Question: In the picture you can see what is in , but how do i parse the values from ht..

its a php serialization that i deserialize with this function:
this is the post source:
'''
a:47:{i:0;a:4:{s:2:"id";s:4:"1789";s:4:"code";s:3:"1AA";s:4:"name";s:3:"1AA";s:4:"desc";s:15:"eerste Latijn a";}i:1;a:4:{s:2:"id";s:4:"1791";s:4:"code";s:3:"1BA";s:4:"name";s:3:"1BA";s:4:"desc";s:15:"eerste Latijn b";}i:2;a:4:{s:2:"id";s:4:"1795";s:4:"code";s:3:"1CA";s:4:"name";s:3:"1CA";s:4:"desc";s:40:"eerste moderne wetenschappen optie talen";}i:3;a:4:{s:2:"id";s:4:"1793";s:4:"code";s:3:"1DA";s:4:"name";s:3:"1DA";s:4:"desc";s:40:"eerste moderne wetenschappen optie sport";}i:4;a:4:{s:2:"id";s:4:"1797";s:4:"code";s:3:"1EA";s:4:"name";s:3:"1EA";s:4:"desc";s:50:"eerste moderne wetenschapen optie M.O., P.O., T.O.";}i:5;a:4:{s:2:"id";s:4:"1799";s:4:"code";s:3:"1FA";s:4:"name";s:3:"1FA";s:4:"desc";s:38:"eerste moderne wetenschapen optie taal";}i:6;a:4:{s:2:"id";s:4:"1801";s:4:"code";s:3:"2LA";s:4:"name";s:3:"2LA";s:4:"desc";s:17:"tweedejaar Latijn";}i:7;a:4:{s:2:"id";s:4:"1803";s:4:"code";s:4:"2MOA";s:4:"name";s:4:"2MOA";s:4:"desc";s:45:"tweede jaar moderne wetenschappen optie talen";}i:8;a:4:{s:2:"id";s:4:"1805";s:4:"code";s:4:"2MOB";s:4:"name";s:4:"2MOB";s:4:"desc";s:45:"tweede jaar moderne wetenschappen optie sport";}i:9;a:4:{s:2:"id";s:4:"1807";s:4:"code";s:4:"2MOC";s:4:"name";s:4:"2MOC";s:4:"desc";s:53:"tweede jaar moderne wetenschappen optie mens en media";}i:10;a:4:{s:2:"id";s:4:"1809";s:4:"code";s:4:"2MOD";s:4:"name";s:4:"2MOD";s:4:"desc";s:45:"tweede jaar moderne wetenschappen optie talen";}i:11;a:4:{s:2:"id";s:4:"1606";s:4:"code";s:3:"3EC";s:4:"name";s:3:"3EC";s:4:"desc";s:10:"3 Economie";}i:12;a:4:{s:2:"id";s:4:"1516";s:4:"code";s:3:"3HW";s:4:"name";s:3:"3HW";s:4:"desc";s:22:"3 Humane Wetenschappen";}i:13;a:4:{s:2:"id";s:4:"1536";s:4:"code";s:3:"3LT";s:4:"name";s:3:"3LT";s:4:"desc";s:24:"3 Latijn - Moderne Talen";}i:14;a:4:{s:2:"id";s:4:"1538";s:4:"code";s:3:"3LW";s:4:"name";s:3:"3LW";s:4:"desc";s:19:"3 Latijn - Wiskunde";}i:15;a:4:{s:2:"id";s:4:"1688";s:4:"code";s:3:"3SW";s:4:"name";s:3:"3SW";s:4:"desc";s:20:"3 Sportwetenschappen";}i:16;a:4:{s:2:"id";s:4:"1787";s:4:"code";s:3:"3WE";s:4:"name";s:3:"3WE";s:4:"desc";s:15:"3 Wetenschappen";}i:17;a:4:{s:2:"id";s:4:"1518";s:4:"code";s:3:"4EC";s:4:"name";s:3:"4EC";s:4:"desc";s:10:"4 Economie";}i:18;a:4:{s:2:"id";s:4:"1535";s:4:"code";s:3:"4HW";s:4:"name";s:3:"4HW";s:4:"desc";s:22:"4 Humane Wetenschappen";}i:19;a:4:{s:2:"id";s:4:"1646";s:4:"code";s:3:"4LT";s:4:"name";s:3:"4LT";s:4:"desc";s:24:"4 Latijn - Moderne Talen";}i:20;a:4:{s:2:"id";s:4:"1523";s:4:"code";s:3:"4LW";s:4:"name";s:3:"4LW";s:4:"desc";s:19:"4 Latijn - Wiskunde";}i:21;a:4:{s:2:"id";s:4:"1692";s:4:"code";s:3:"4SW";s:4:"name";s:3:"4SW";s:4:"desc";s:20:"4 Sportwetenschappen";}i:22;a:4:{s:2:"id";s:4:"1682";s:4:"code";s:3:"4WE";s:4:"name";s:3:"4WE";s:4:"desc";s:15:"4 Wetenschappen";}i:23;a:4:{s:2:"id";s:4:"1765";s:4:"code";s:4:"5EMT";s:4:"name";s:4:"5EMT";s:4:"desc";s:26:"5 Economie - Moderne Talen";}i:24;a:4:{s:2:"id";s:4:"1656";s:4:"code";s:4:"5EWE";s:4:"name";s:4:"5EWE";s:4:"desc";s:26:"5 Economie - Wetenschappen";}i:25;a:4:{s:2:"id";s:4:"1611";s:4:"code";s:4:"5EWI";s:4:"name";s:4:"5EWI";s:4:"desc";s:21:"5 Economie - Wiskunde";}i:26;a:4:{s:2:"id";s:4:"1654";s:4:"code";s:4:"5GLA";s:4:"name";s:4:"5GLA";s:4:"desc";s:17:"5 Grieks - Latijn";}i:27;a:4:{s:2:"id";s:4:"1526";s:4:"code";s:4:"5HWE";s:4:"name";s:4:"5HWE";s:4:"desc";s:22:"5 Humane Wetenschappen";}i:28;a:4:{s:2:"id";s:4:"1540";s:4:"code";s:4:"5LMT";s:4:"name";s:4:"5LMT";s:4:"desc";s:24:"5 Latijn - Moderne Talen";}i:29;a:4:{s:2:"id";s:4:"1548";s:4:"code";s:4:"5LWE";s:4:"name";s:4:"5LWE";s:4:"desc";s:24:"5 Latijn - Wetenschappen";}i:30;a:4:{s:2:"id";s:4:"1694";s:4:"code";s:4:"5LWI";s:4:"name";s:4:"5LWI";s:4:"desc";s:19:"5 Latijn - Wiskunde";}i:31;a:4:{s:2:"id";s:4:"1684";s:4:"code";s:4:"5SWE";s:4:"name";s:4:"5SWE";s:4:"desc";s:20:"5 Sportwetenschappen";}i:32;a:4:{s:2:"id";s:4:"1680";s:4:"code";s:6:"5SWEST";s:4:"name";s:6:"5SWEST";s:4:"desc";s:26:"5 Sportwetenschappen Stene";}i:33;a:4:{s:2:"id";s:4:"1531";s:4:"code";s:4:"5TWE";s:4:"name";s:4:"5TWE";s:4:"desc";s:31:"5 Moderne Talen - Wetenschappen";}i:34;a:4:{s:2:"id";s:4:"1528";s:4:"code";s:4:"5WWI";s:4:"name";s:4:"5WWI";s:4:"desc";s:26:"5 Wetenschappen - Wiskunde";}i:35;a:4:{s:2:"id";s:4:"1785";s:4:"code";s:4:"6EMT";s:4:"name";s:4:"6EMT";s:4:"desc";s:26:"6 Economie - Moderne Talen";}i:36;a:4:{s:2:"id";s:4:"1721";s:4:"code";s:4:"6EWE";s:4:"name";s:4:"6EWE";s:4:"desc";s:26:"6 Economie - Wetenschappen";}i:37;a:4:{s:2:"id";s:4:"1650";s:4:"code";s:4:"6EWI";s:4:"name";s:4:"6EWI";s:4:"desc";s:21:"6 Economie - Wiskunde";}i:38;a:4:{s:2:"id";s:4:"1698";s:4:"code";s:4:"6GLA";s:4:"name";s:4:"6GLA";s:4:"desc";s:17:"6 Grieks - Latijn";}i:39;a:4:{s:2:"id";s:4:"1524";s:4:"code";s:4:"6HWE";s:4:"name";s:4:"6HWE";s:4:"desc";s:22:"6 Humane Wetenschappen";}i:40;a:4:{s:2:"id";s:4:"1546";s:4:"code";s:4:"6LMT";s:4:"name";s:4:"6LMT";s:4:"desc";s:24:"6 Latijn - Moderne Talen";}i:41;a:4:{s:2:"id";s:4:"1527";s:4:"code";s:4:"6LWE";s:4:"name";s:4:"6LWE";s:4:"desc";s:24:"6 Latijn - Wetenschappen";}i:42;a:4:{s:2:"id";s:4:"1549";s:4:"code";s:4:"6LWI";s:4:"name";s:4:"6LWI";s:4:"desc";s:19:"6 Latijn - Wiskunde";}i:43;a:4:{s:2:"id";s:4:"1690";s:4:"code";s:4:"6SWE";s:4:"name";s:4:"6SWE";s:4:"desc";s:20:"6 Sportwetenschappen";}i:44;a:4:{s:2:"id";s:4:"1686";s:4:"code";s:6:"6SWEST";s:4:"name";s:6:"6SWEST";s:4:"desc";s:26:"6 Sportwetenschappen Stene";}i:45;a:4:{s:2:"id";s:4:"1543";s:4:"code";s:4:"6TWE";s:4:"name";s:4:"6TWE";s:4:"desc";s:31:"6 Moderne Talen - Wetenschappen";}i:46;a:4:{s:2:"id";s:4:"1529";s:4:"code";s:4:"6WWI";s:4:"name";s:4:"6WWI";s:4:"desc";s:26:"6 Wetenschappen - Wiskunde";}}
private object deserialize(string str)
{
if (str == null || str.Length <= this.pos)
return new Object();
int start, end, length;
string stLen;
switch (str[this.pos])
{
case 'N':
this.pos += 2;
return null;
case 'b':
char chBool;
chBool = str[pos + 2];
this.pos += 4;
return chBool == '1';
case 'i':
string stInt;
start = str.IndexOf(":", this.pos) + 1;
end = str.IndexOf(";", start);
stInt = str.Substring(start, end - start);
this.pos += 3 + stInt.Length;
object oRet = null;
try
{
//firt try to parse as int
oRet = Int32.Parse(stInt, this.nfi);
}
catch
{
//if it failed, maybe it was too large, parse as long
oRet = Int64.Parse(stInt, this.nfi);
}
return oRet;
case 'd':
string stDouble;
start = str.IndexOf(":", this.pos) + 1;
end = str.IndexOf(";", start);
stDouble = str.Substring(start, end - start);
this.pos += 3 + stDouble.Length;
return Double.Parse(stDouble, this.nfi);
case 's':
start = str.IndexOf(":", this.pos) + 1;
end = str.IndexOf(":", start);
stLen = str.Substring(start, end - start);
int bytelen = Int32.Parse(stLen);
length = bytelen;
//This is the byte length, not the character length - so we might
//need to shorten it before usage. This also implies bounds checking
if ((end + 2 + length) >= str.Length) length = str.Length - 2 - end;
string stRet = str.Substring(end + 2, length);
while (this.StringEncoding.GetByteCount(stRet) > bytelen)
{
length--;
stRet = str.Substring(end + 2, length);
}
this.pos += 6 + stLen.Length + length;
if (this.XMLSafe)
{
stRet = stRet.Replace("
", "
");
}
return stRet;
case 'a':
//if keys are ints 0 through N, returns an ArrayList, else returns Hashtable
start = str.IndexOf(":", this.pos) + 1;
end = str.IndexOf(":", start);
stLen = str.Substring(start, end - start);
length = Int32.Parse(stLen);
Hashtable htRet = new Hashtable(length);
ArrayList alRet = new ArrayList(length);
this.pos += 4 + stLen.Length; //a:Len:{
for (int i = 0; i < length; i++)
{
//read key
object key = deserialize(str);
//read value
object val = deserialize(str);
if (alRet != null)
{
if (key is int && (int)key == alRet.Count)
alRet.Add(val);
else
alRet = null;
}
htRet[key] = val;
}
this.pos++; //skip the }
if (this.pos < str.Length && str[this.pos] == ';')//skipping our old extra array semi-colon bug (er... php's weirdness)
this.pos++;
if (alRet != null)
return alRet;
else
return htRet;
default:
return "";
}//switch
}
'''
And then I get this in
I have searched and used google, but haven't found an answer.
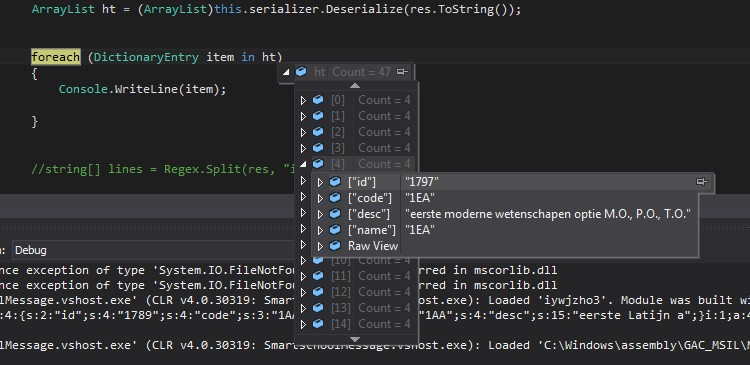
Answer: The following answer should be flagged with "maybe" as it is really hard to see whats behind your given code.
Usually a 'DictionaryEntry' provides a structure with 'Key' and 'Value'. But in your case this isn't even needed as your 'ArrayList' contains just "Sub-'List's".
So if I understand you correctly it would be enough to write:
'''
foreach(Hashtable item in ht)
{
Console.WriteLine(item["id"]);
}
'''
By writing
'foreach(DictionaryEntry in ht)' you suppose that 'ht' is a 'Dictionary'. But in fact it is a 'List' which contains 'Dictionarys'
I hope this solves your problem (If I understood it correctly)